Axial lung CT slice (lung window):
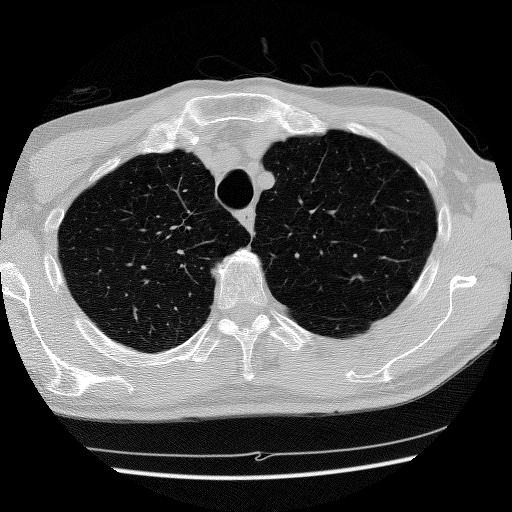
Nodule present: no